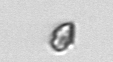
Label: Heterocapsa_rotundata